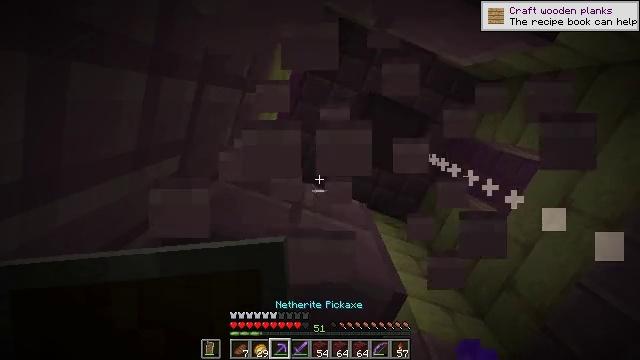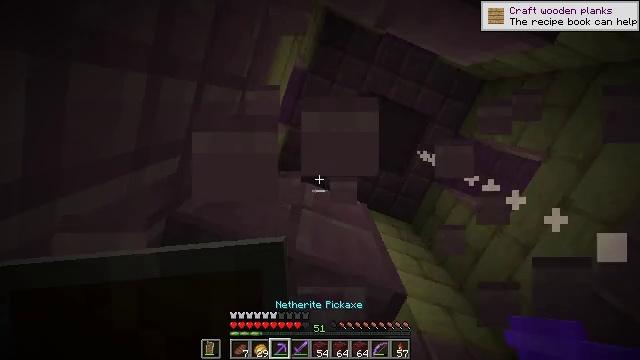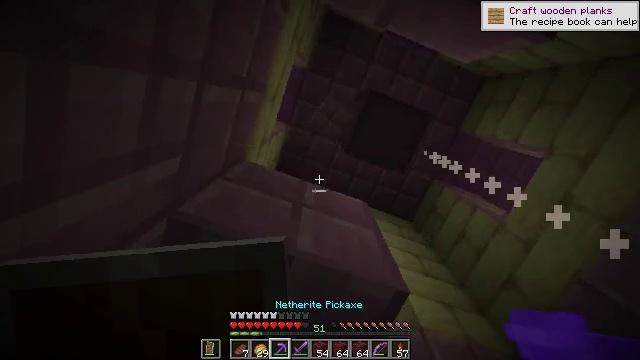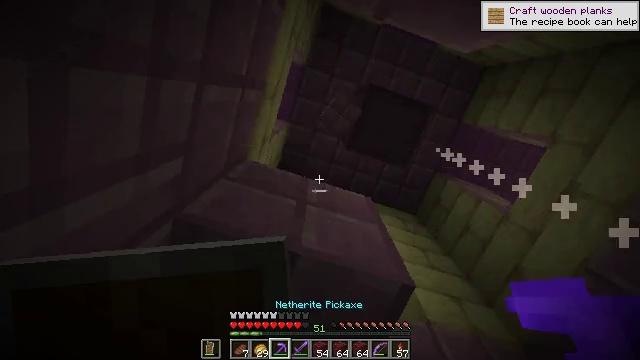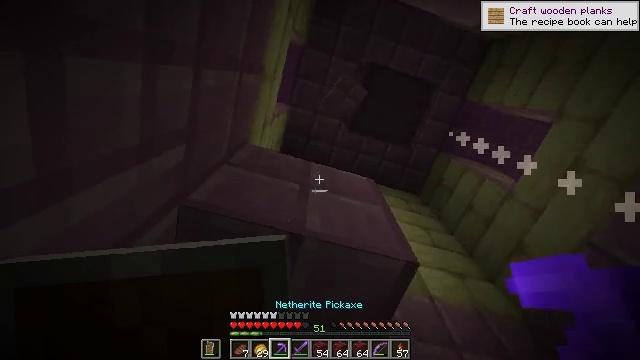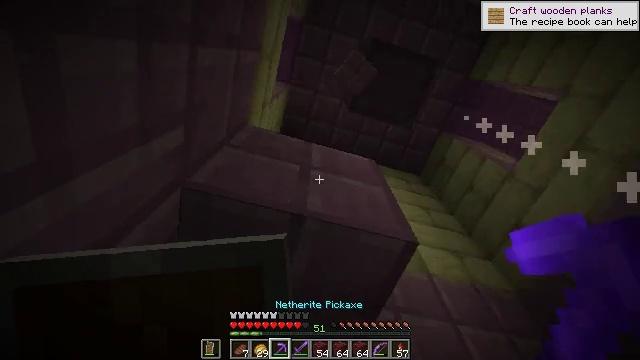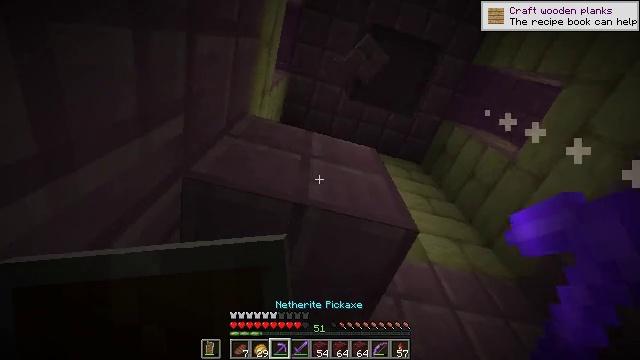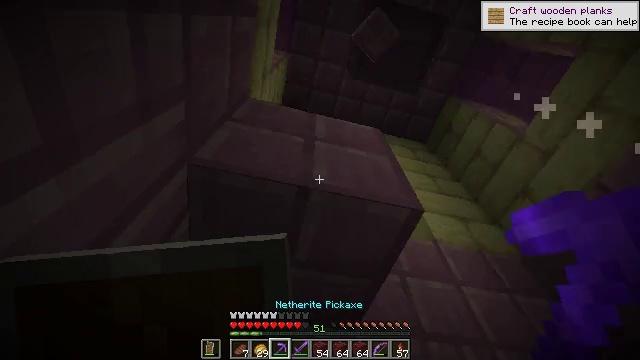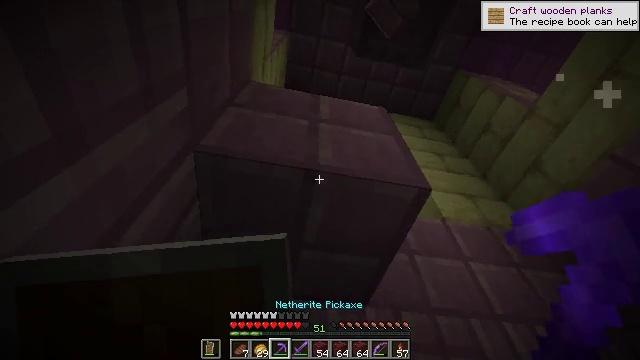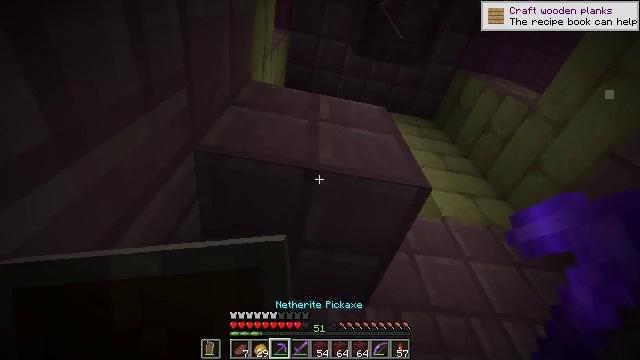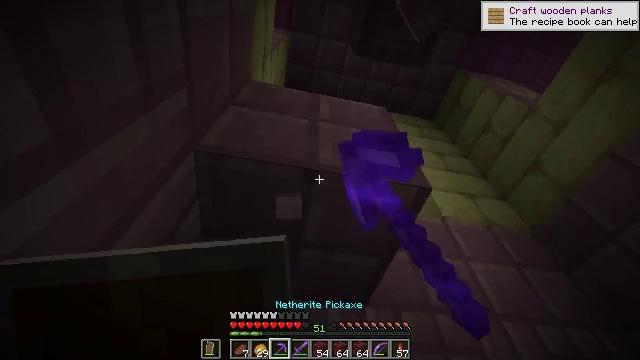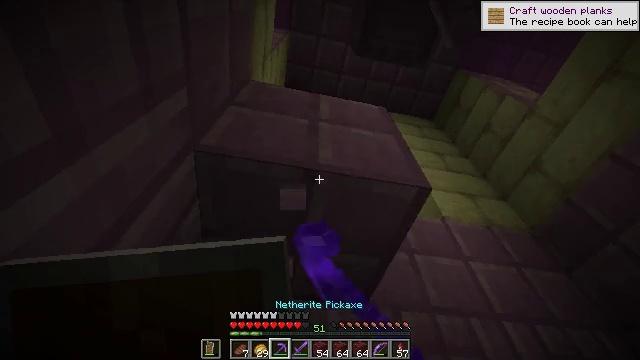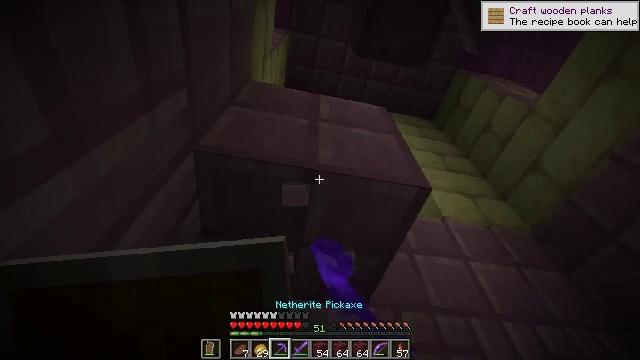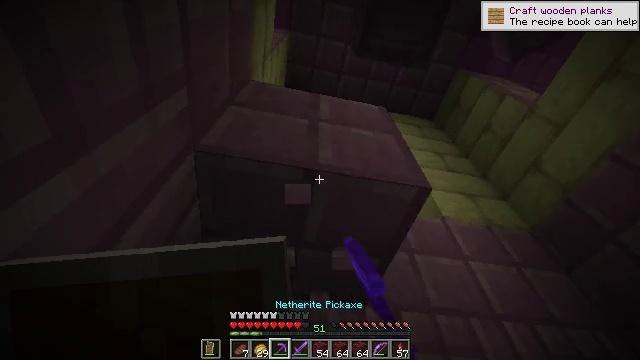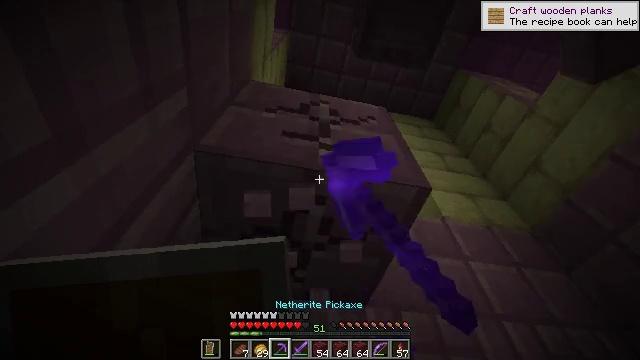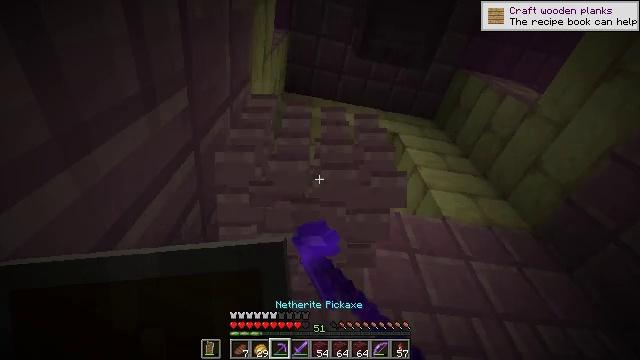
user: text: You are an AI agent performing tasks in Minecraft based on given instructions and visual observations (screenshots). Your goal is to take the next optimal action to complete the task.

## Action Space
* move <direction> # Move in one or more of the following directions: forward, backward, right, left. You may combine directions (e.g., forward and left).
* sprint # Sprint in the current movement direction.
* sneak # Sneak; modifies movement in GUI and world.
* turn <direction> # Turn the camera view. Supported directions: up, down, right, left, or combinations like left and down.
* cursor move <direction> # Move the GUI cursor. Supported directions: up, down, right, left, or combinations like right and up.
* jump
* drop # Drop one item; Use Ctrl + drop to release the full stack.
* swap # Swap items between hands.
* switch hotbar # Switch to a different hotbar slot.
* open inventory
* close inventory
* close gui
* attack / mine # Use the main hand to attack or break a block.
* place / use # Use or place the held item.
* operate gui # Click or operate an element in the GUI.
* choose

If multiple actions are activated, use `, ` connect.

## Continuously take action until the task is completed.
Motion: motion action
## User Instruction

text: Collect purpur blocks from an End City.
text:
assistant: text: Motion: attack / mine
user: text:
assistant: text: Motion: attack / mine
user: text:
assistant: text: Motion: turn left
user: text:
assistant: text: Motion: turn left and down
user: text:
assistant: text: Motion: turn down
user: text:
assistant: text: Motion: turn down
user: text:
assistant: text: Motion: turn left and down
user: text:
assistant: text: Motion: turn left and down
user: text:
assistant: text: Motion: attack / mine
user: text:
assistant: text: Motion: attack / mine
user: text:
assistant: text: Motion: attack / mine
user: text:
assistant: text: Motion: attack / mine
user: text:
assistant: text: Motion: attack / mine
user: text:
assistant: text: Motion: attack / mine
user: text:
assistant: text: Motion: attack / mine
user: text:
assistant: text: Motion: no_op
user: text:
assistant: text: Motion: no_op
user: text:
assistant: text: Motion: no_op
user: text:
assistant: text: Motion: attack / mine
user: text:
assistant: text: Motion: attack / mine